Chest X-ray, PA view. Patient: 60 years old, sex F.
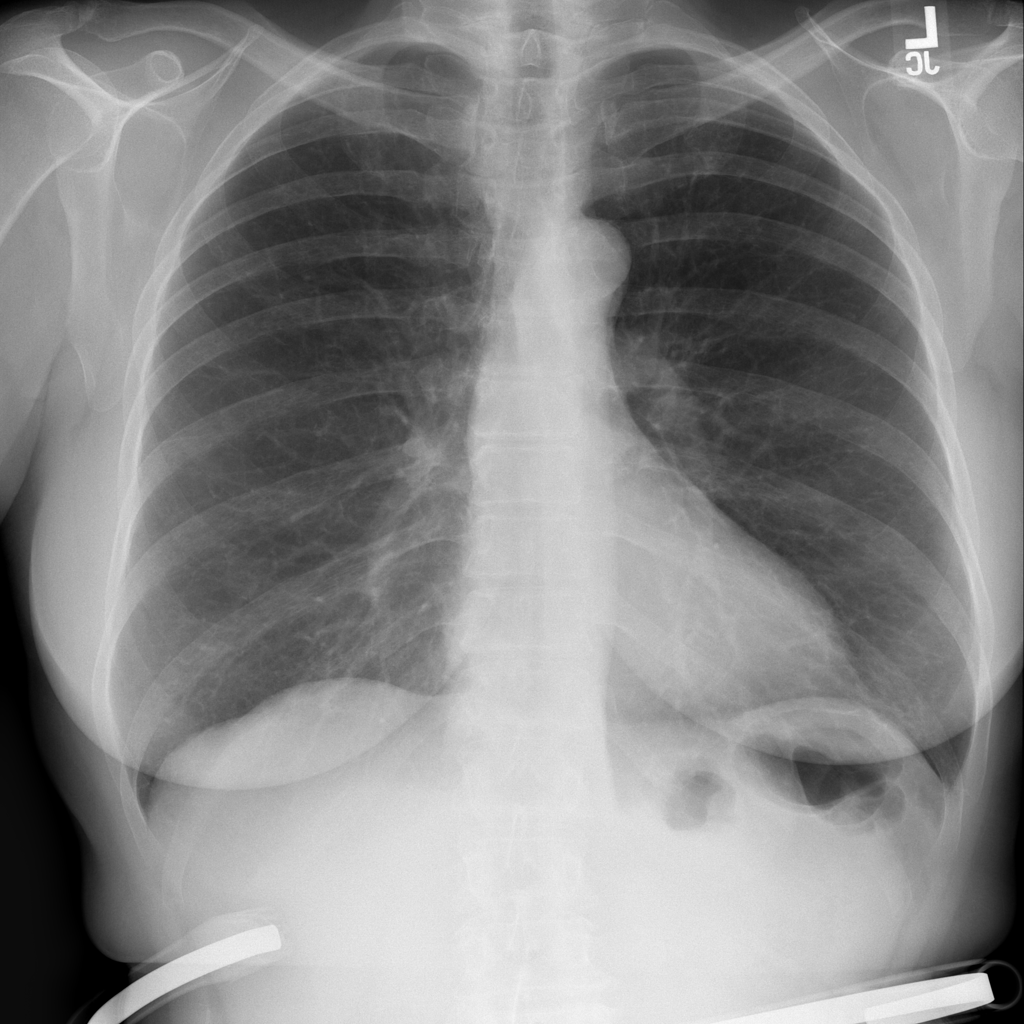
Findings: No Finding